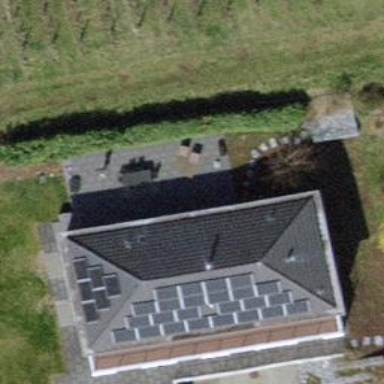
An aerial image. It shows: Detached building with hipped roof shape.